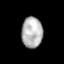
Tissue: lung
Cell type: Fibroblasts
Senescence score: 0.5996
Nuclear area (px): 632
Mean DAPI intensity: 179.992